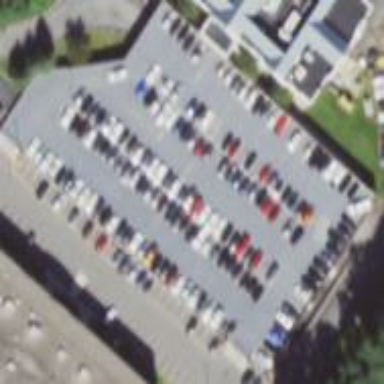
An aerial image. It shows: Multi-storey parking building.